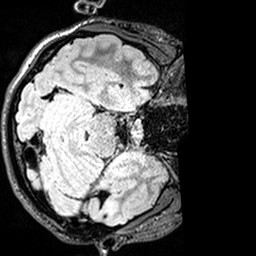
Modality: FLAIR
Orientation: axial
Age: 22
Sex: female
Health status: healthy
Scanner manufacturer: siemens
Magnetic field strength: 3 T
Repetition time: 5 s
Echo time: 0.388 s